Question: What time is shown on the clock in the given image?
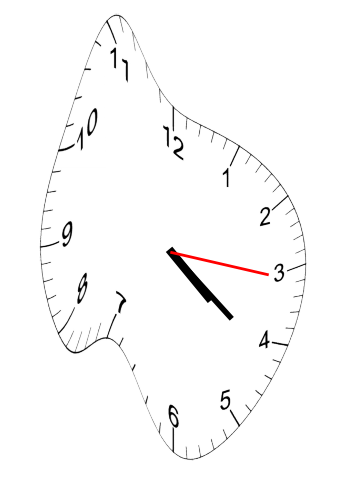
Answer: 04:21:16